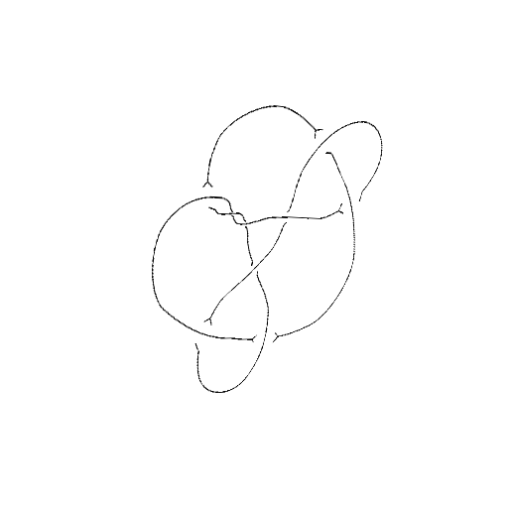
Crossing number: 9